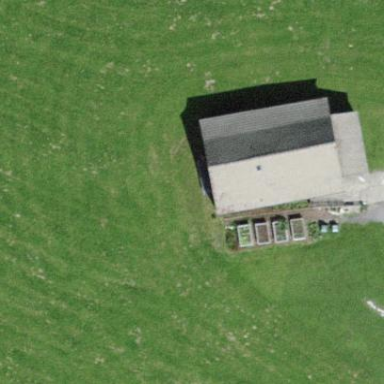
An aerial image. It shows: Farm auxiliary building.